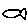
Label: fish